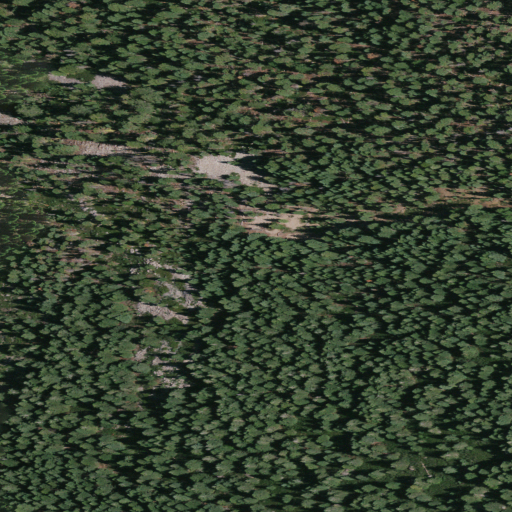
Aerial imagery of mountain in California named Lyons Peak containing only evergreen forest